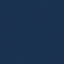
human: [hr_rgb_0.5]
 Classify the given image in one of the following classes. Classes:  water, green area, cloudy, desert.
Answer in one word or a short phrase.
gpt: water